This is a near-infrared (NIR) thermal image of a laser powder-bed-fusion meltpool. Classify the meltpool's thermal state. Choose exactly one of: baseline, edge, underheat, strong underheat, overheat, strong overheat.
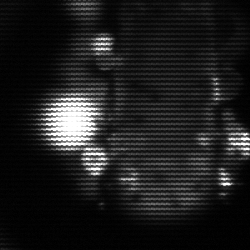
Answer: strong underheat